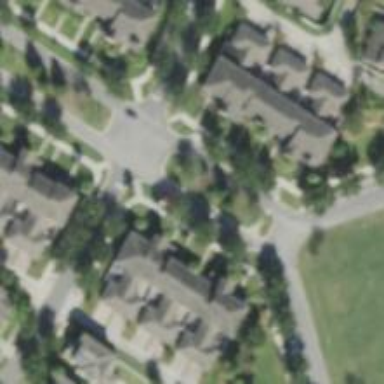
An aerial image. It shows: Townhouse.